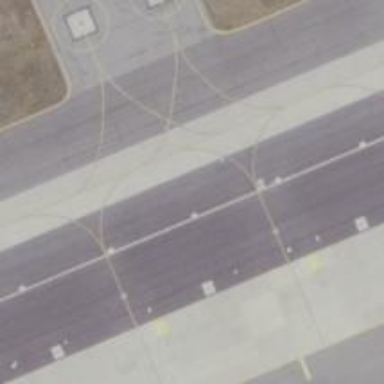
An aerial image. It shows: Image of taxiway at airport.